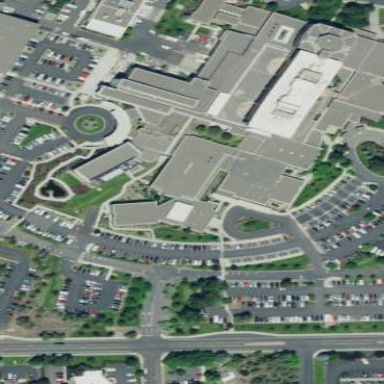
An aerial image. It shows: Hospital building.